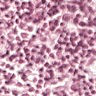
Metastatic tissue present: no